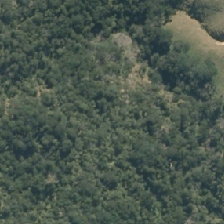
Land cover: indigenous_forest